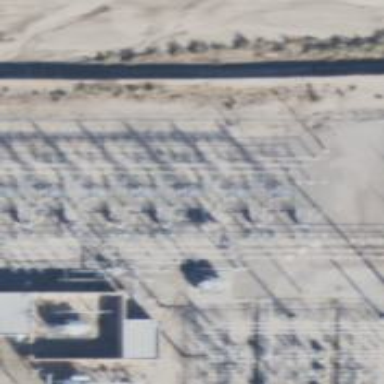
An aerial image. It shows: Switch for power supply.